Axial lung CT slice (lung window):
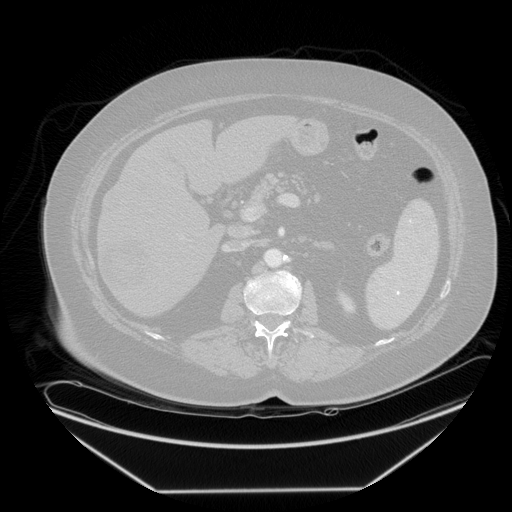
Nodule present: no